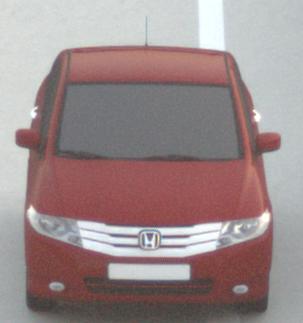
Make: Honda
Model: City
Detailed model: Gen. 6
Model produced from: 2008
Model produced until: 2013
Doors: 4
Color: red
Road condition: dry road
Daytime: dawn
Contrast: low contrast